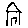
Label: house